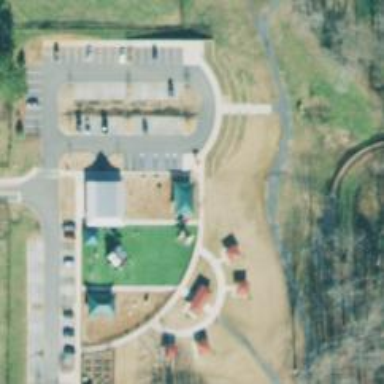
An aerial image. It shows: Springy playground.